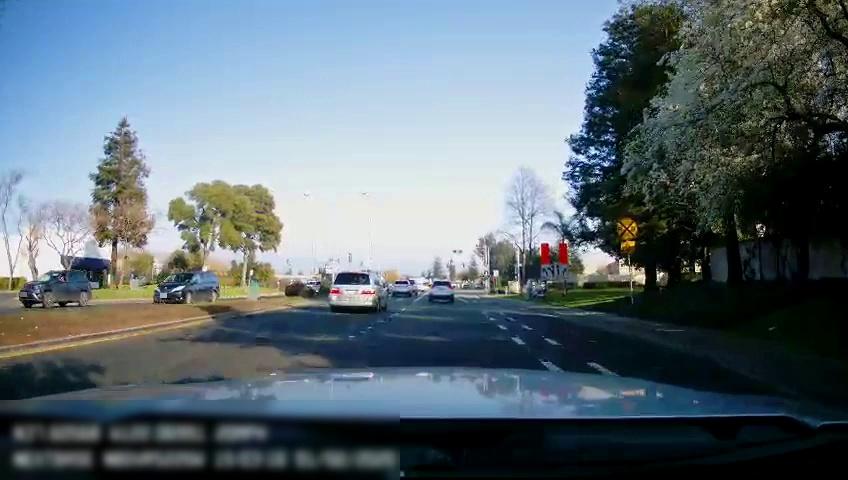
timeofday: Day
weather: Sunny
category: Drivable Space
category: Drivable Space
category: Vehicles | SUV
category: Vehicles | Van
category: Vehicles | SUV
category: Vehicles | SUV
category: Vehicles | SUV
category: Vehicles | Van
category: Vehicles | SUV
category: Lanes | Alternate Lane
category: Lanes | Current Lane
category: Lanes | Current Lane
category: Traffic | Signs
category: Traffic | Signs
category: Traffic | Signs